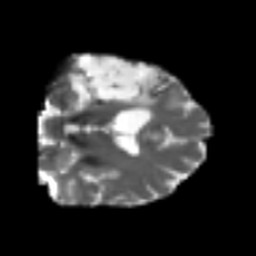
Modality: T2w
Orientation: coronal
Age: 54
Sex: male
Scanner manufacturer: siemens
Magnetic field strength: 3 T
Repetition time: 4.999 s
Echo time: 0.07946 s